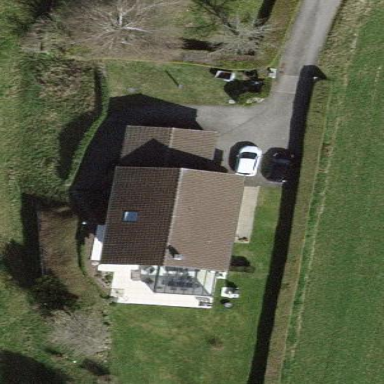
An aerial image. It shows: Simple house.